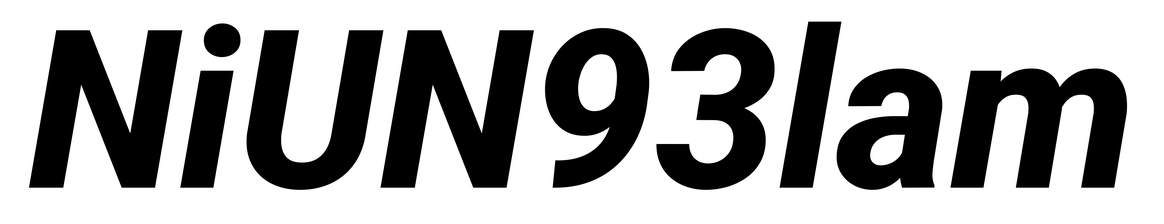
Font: Roboto-Italic_ExtraBold_Italic